This grayscale texture is a bearing vibration snapshot reshaped row-by-row into a square image. Classify the bearing condition as one of: normal, inner_race, outer_race, ball.
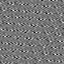
Answer: inner_race